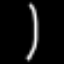
Label: line